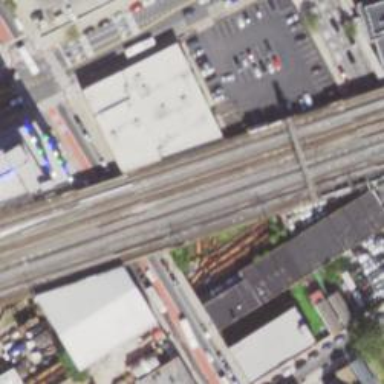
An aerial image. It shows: Bridge over electrified railway tracks.